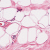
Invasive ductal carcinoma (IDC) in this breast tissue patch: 0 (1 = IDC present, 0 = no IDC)